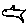
Label: fish